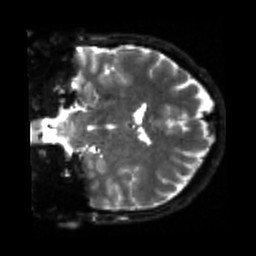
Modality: sbref
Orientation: coronal
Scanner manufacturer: siemens
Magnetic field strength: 3 T
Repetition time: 4 s
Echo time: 0.0594 s